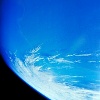
Label: water